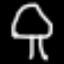
Label: mushroom